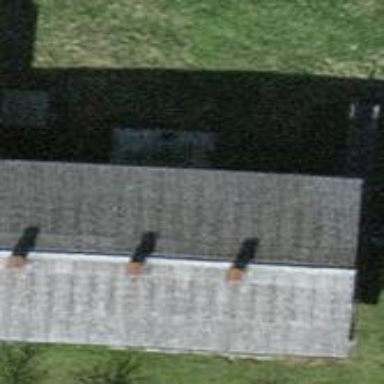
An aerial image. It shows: Simple house.